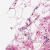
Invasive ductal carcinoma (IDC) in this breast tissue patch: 0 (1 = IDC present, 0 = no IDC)